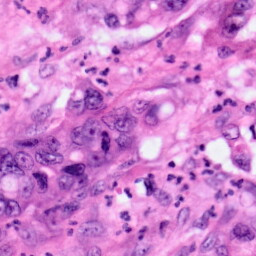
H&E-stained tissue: Pancreatic